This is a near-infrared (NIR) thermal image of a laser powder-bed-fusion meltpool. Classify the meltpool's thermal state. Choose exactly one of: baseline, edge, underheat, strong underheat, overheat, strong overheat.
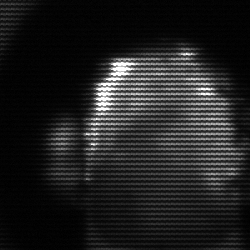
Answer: baseline